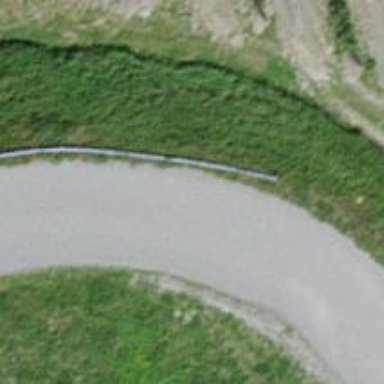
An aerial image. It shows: Unclassified road with asphalt surface.